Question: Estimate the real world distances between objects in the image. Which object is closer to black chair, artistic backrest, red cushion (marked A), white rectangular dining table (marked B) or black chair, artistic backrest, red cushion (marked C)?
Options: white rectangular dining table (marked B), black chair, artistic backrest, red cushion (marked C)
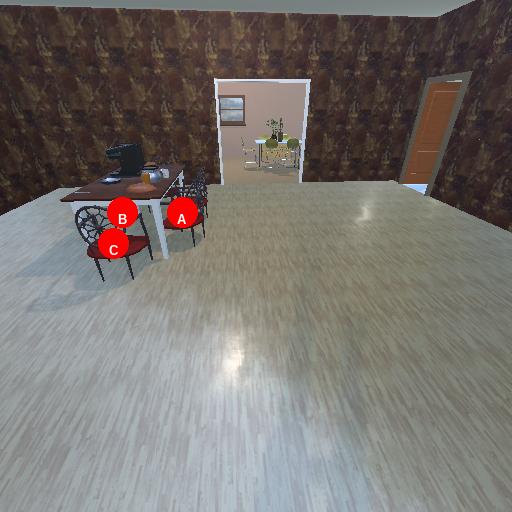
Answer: white rectangular dining table (marked B)